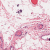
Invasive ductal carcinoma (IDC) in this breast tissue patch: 0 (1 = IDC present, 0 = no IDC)